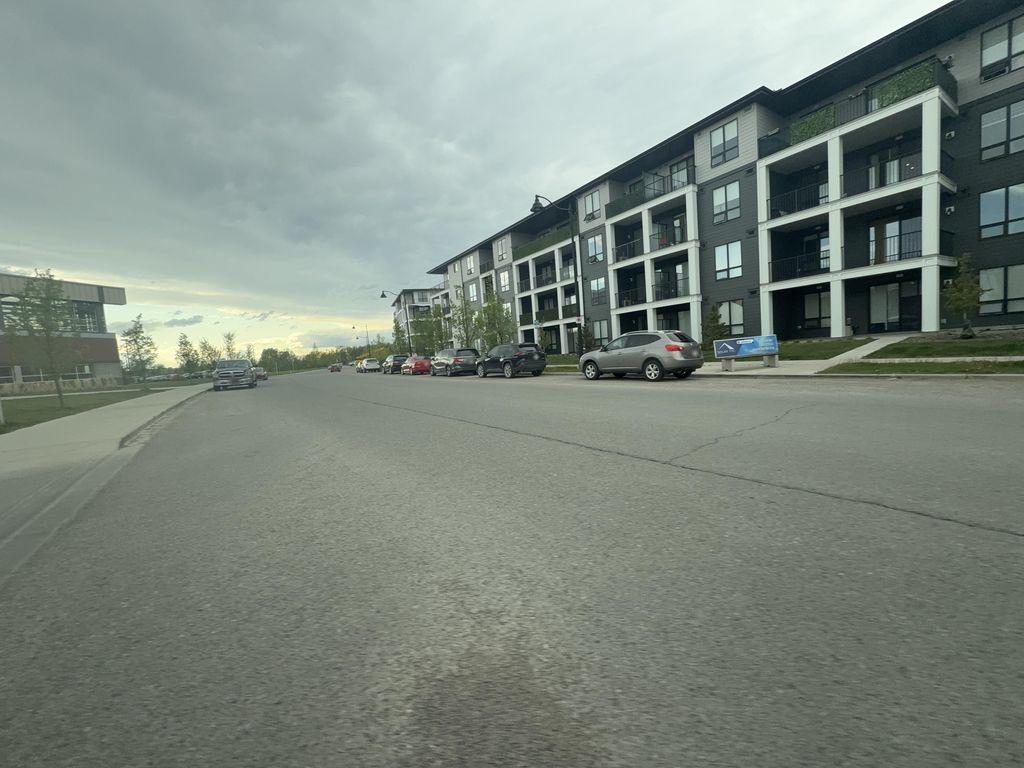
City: calgary